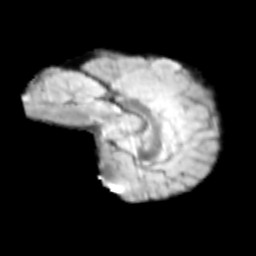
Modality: T2w
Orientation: sagittal
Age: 10
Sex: male
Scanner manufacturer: siemens
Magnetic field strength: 3 T
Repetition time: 3.8 s
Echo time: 0.07 s